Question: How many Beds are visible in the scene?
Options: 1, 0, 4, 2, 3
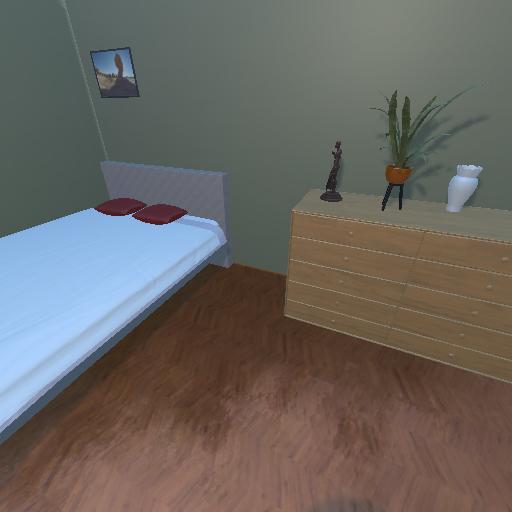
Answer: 1